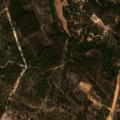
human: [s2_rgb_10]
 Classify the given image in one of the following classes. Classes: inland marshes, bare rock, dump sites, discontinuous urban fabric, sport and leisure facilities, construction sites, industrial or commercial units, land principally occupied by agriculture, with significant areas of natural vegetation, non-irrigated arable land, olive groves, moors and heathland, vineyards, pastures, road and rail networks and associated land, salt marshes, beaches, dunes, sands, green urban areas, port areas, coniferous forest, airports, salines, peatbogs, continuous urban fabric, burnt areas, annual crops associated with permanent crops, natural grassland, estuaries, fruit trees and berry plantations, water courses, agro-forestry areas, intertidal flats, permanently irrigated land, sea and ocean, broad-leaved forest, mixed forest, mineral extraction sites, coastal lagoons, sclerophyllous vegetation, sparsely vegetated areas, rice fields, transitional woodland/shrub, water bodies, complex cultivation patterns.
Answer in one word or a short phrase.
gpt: agro-forestry areas, coniferous forest, mixed forest, transitional woodland/shrub